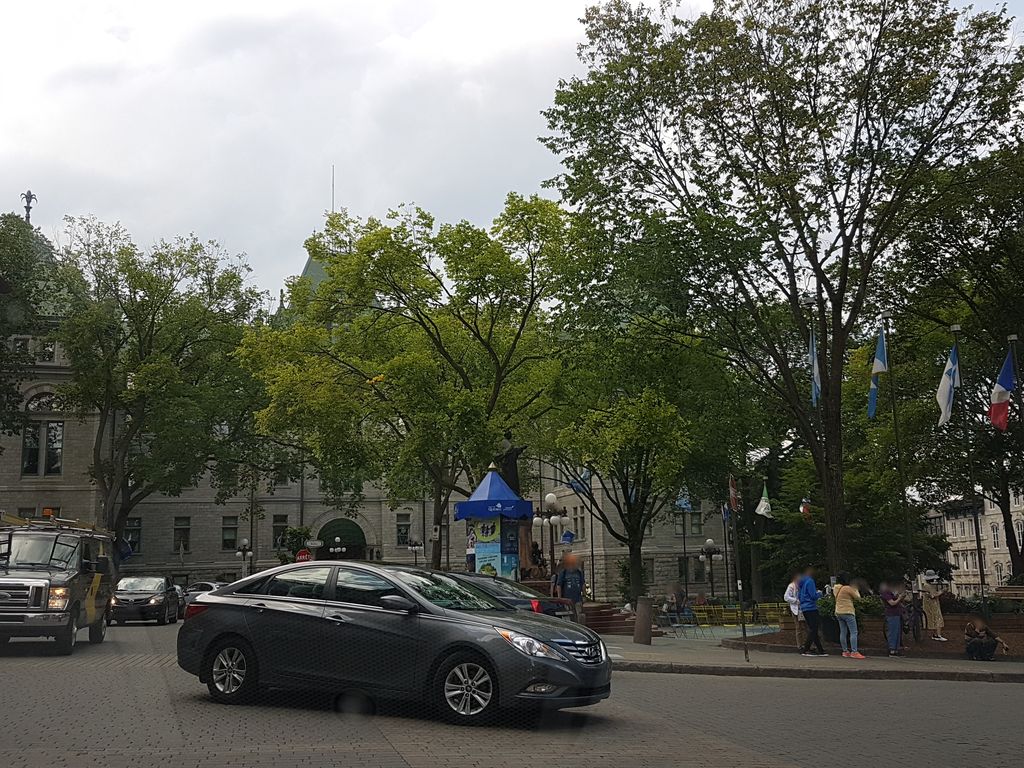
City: quebec_city